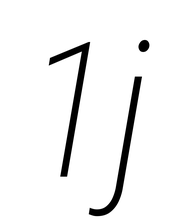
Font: Roboto-Italic_Condensed_ExtraLight_Italic